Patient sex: M
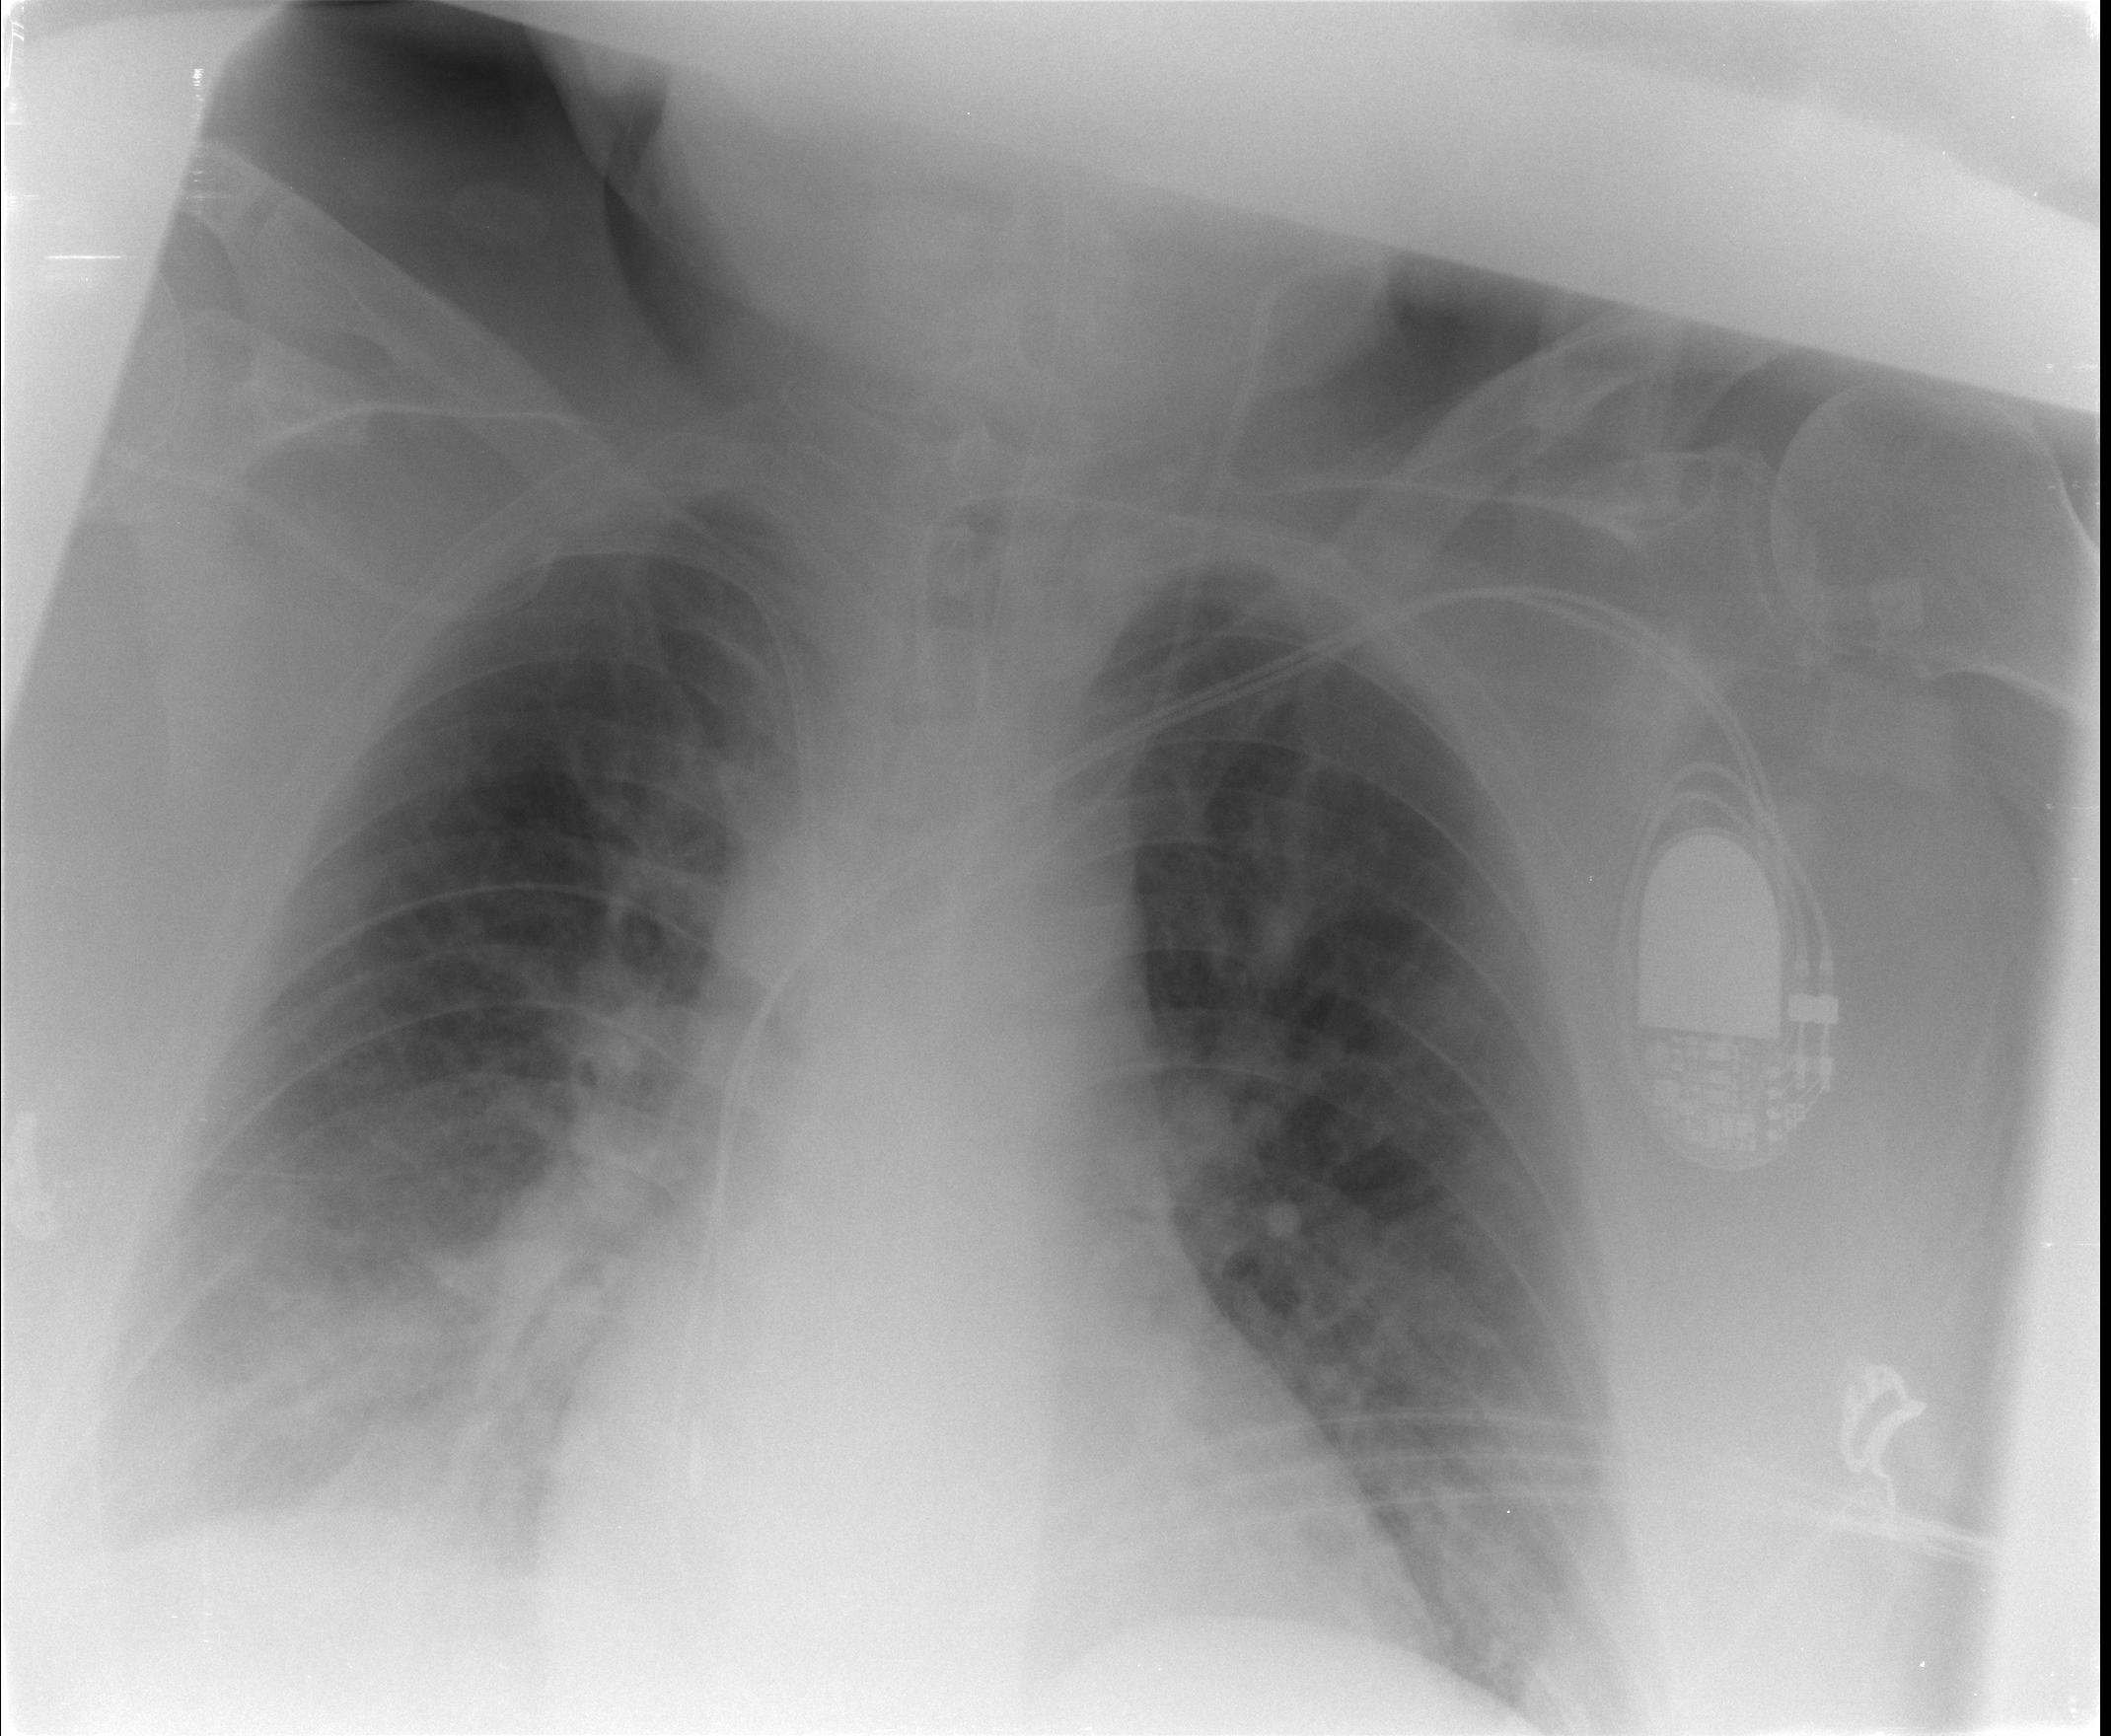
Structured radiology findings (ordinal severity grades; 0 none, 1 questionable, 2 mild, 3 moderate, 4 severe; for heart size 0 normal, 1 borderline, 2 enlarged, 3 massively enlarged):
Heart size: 2
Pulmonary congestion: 2
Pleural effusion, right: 3
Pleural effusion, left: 1
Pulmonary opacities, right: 2
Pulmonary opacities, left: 2
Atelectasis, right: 3
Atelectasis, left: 2